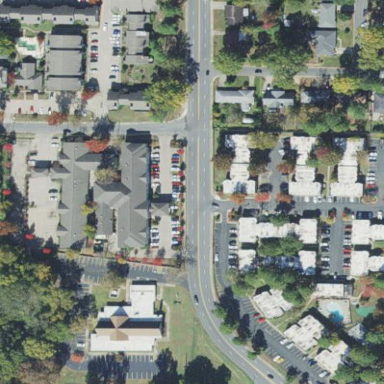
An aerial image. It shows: Nursing home building.